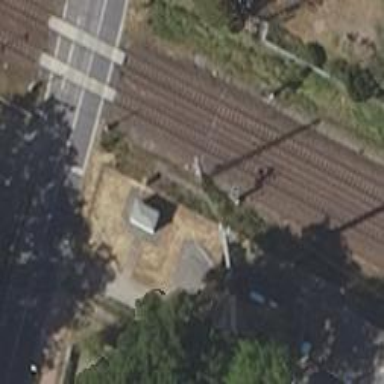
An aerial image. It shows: Milestone along the railway with catenary mast.